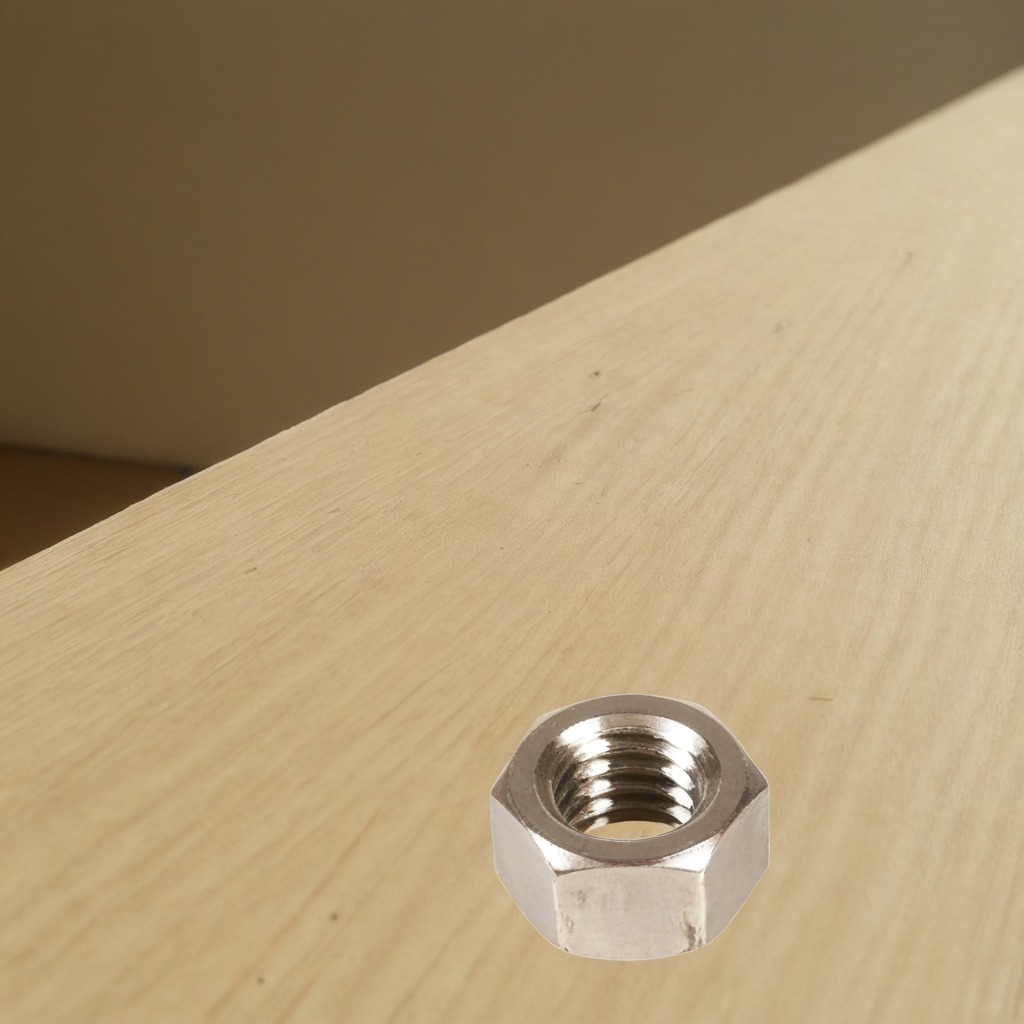
A metal nut is lying on the plywood surface in a paint workshop lit by afternoon window light.